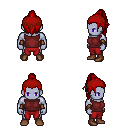
a pixel art fantasy rpg character, male body template, dark elf, purple skin, maroon sleeveless shirt, red pants, red long topknot hairstyle, red bandana, cloth bracers, brown shoes, four views (front, back, left, right), 2x2 character sprite sheet, small pixel art, hard edges, no anti-aliasing